Question:
I am trying to build a chat interface in a browser window, I cannot get the CSS right, I tried for around 10 hours.
Cell #1 and #3 are fixed
#3 should be a fixed height too e.g 80px; the rest of the window height will be used by the #2.
Cell #2 (the large one) in the middle will contain the chat lines and any window resize should put the scrollbar on that one, not on the full window.
Cell #2 should also align the content at the bottom, so that only 1-2 lines will be far away on the top of the window.
I was able to do it near-perfect using this CSS on cell #2:
'''
flex-direction:column;
flex-flow: row wrap;
align-content:flex-end;
'''
But it would not place scroll-bars on that cell, only IE does it.
I am thinking there must be a cleaner way, because my CSS looks ugly, I even tried with tables.
<URL>, I guess it is hard to read
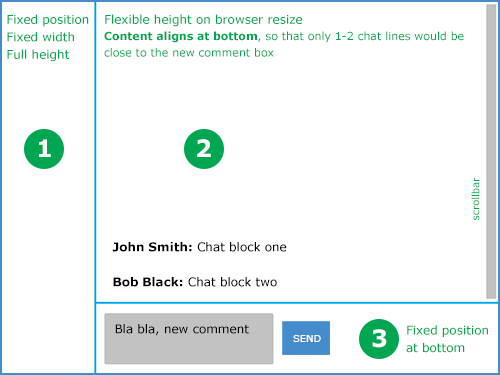
Answer: Well, this is a bit oldschool, but does what you want: <URL>
HTML:
'''
<div id="sidebar"></div>
<div id="primary">
<div id="log"></div>
<div id="composer"></div>
</div>
'''
CSS:
'''
#sidebar {
width: 200px;
height: inherit;
float: left;
background-color: gray;
}
#primary {
margin-left: 200px;
height: inherit;
}
#log {
height: 80%;
background-color: silver;
overflow: auto;
}
#composer {
height: 20%;
background-color: darkgray;
}
'''
For a fixed height of the composer element, use this CSS for '#log' and '#composer'
'''
#log {
height: calc(100% - 150px);
background-color: silver;
overflow: auto;
}
#composer {
height: 150px;
background-color: darkgray;
}
'''
<URL>